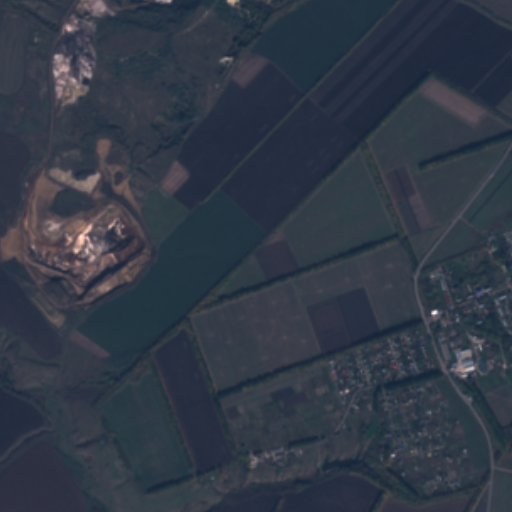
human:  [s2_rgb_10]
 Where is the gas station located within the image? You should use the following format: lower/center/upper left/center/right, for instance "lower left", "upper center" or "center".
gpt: The gas station is located in the lower right of the image.
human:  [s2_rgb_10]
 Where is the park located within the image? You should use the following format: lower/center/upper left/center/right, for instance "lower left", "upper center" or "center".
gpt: The park is located in the center right of the image.
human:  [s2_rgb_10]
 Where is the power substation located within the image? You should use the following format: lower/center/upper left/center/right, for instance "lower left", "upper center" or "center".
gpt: The power substation is located in the center right of the image.
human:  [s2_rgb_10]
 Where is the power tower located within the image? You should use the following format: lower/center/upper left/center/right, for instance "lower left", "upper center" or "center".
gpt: The power tower is located in the left of the image.
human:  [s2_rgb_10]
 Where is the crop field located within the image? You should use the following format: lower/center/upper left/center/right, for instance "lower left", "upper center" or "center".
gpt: There is no crop field in the image.